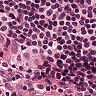
Metastatic tissue present: yes